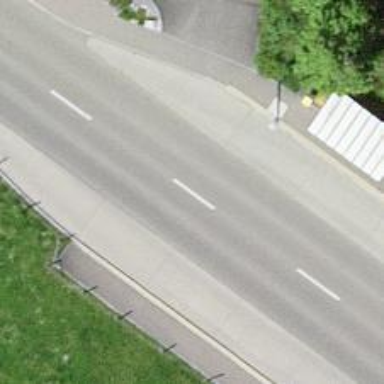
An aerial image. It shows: Bus stop with designated stop position for public transport.